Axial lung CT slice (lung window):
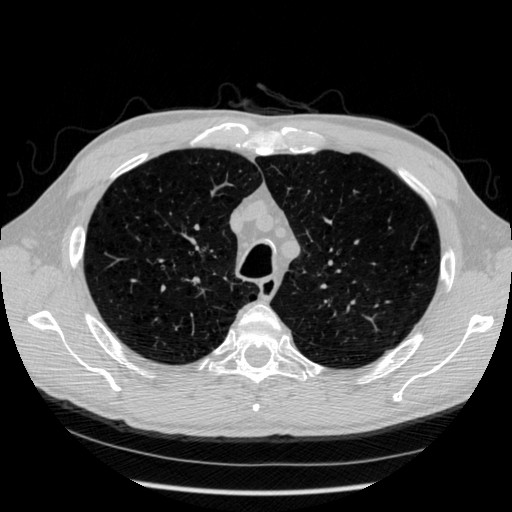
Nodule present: no